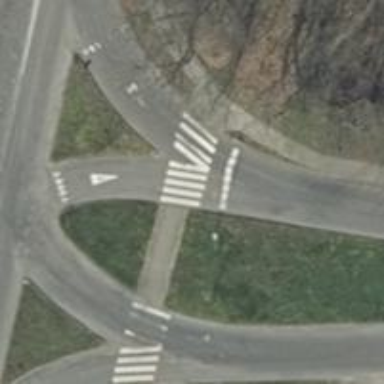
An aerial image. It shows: Zebra crossing on the road.